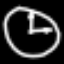
Label: clock